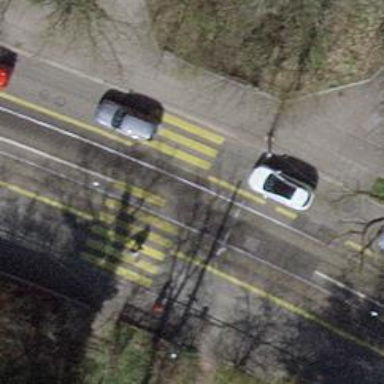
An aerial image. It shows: Marked crossing on asphalt footway.